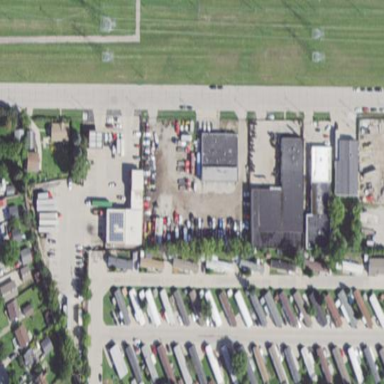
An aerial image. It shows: Depot area.